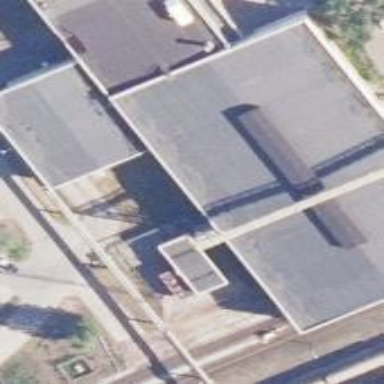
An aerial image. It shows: Building with tar paper roof.